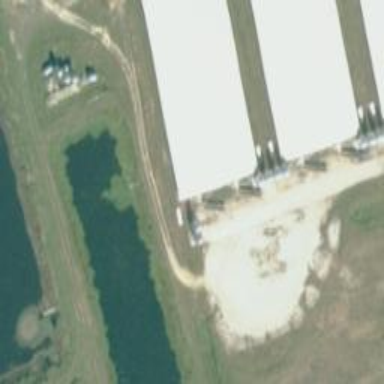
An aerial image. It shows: Farm auxiliary building.